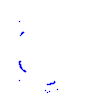
Particle: kaon